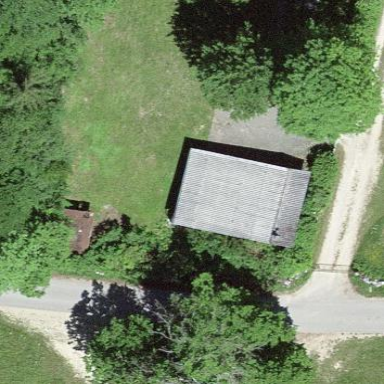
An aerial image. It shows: Garage.